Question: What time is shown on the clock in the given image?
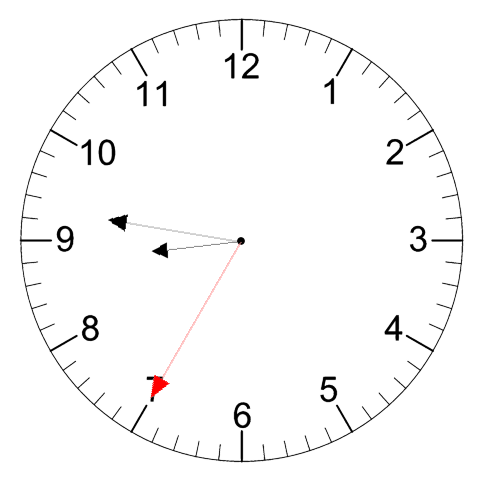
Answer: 08:46:35